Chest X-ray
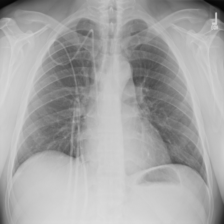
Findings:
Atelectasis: negative
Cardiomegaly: negative
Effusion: negative
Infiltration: negative
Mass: negative
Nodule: negative
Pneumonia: negative
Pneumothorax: negative
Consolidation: negative
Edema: negative
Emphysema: negative
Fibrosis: negative
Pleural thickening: negative
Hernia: negative